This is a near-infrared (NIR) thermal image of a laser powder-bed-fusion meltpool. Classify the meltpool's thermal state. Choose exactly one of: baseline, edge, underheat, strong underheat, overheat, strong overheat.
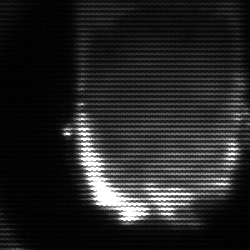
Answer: baseline